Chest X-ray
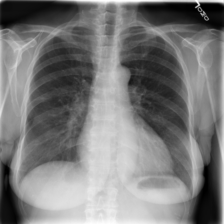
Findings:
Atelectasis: negative
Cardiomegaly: negative
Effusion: negative
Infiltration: negative
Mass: negative
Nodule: negative
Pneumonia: negative
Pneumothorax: negative
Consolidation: negative
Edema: negative
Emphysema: negative
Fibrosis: negative
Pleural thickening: negative
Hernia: negative